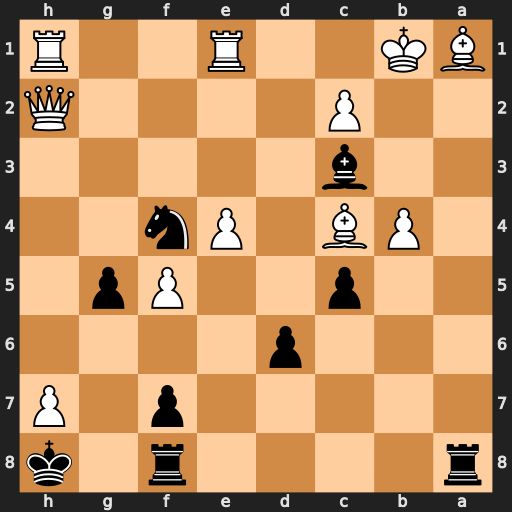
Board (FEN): r4r1k/5p1P/3p4/2p2Pp1/1PB1Pn2/2b5/2P4Q/BK2R2R
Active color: b
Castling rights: -
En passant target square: -
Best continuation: Rxa1#